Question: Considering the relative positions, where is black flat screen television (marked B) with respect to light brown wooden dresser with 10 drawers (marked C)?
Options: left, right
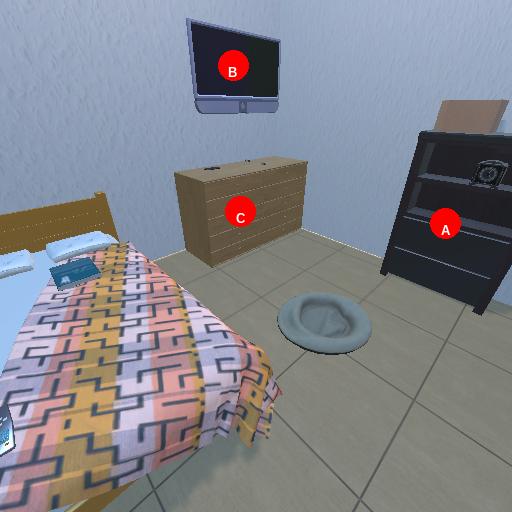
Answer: left